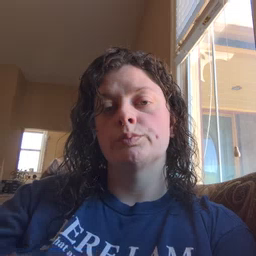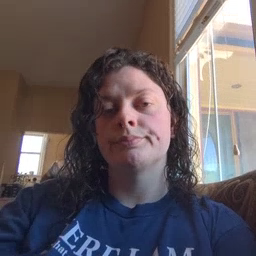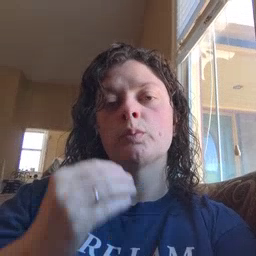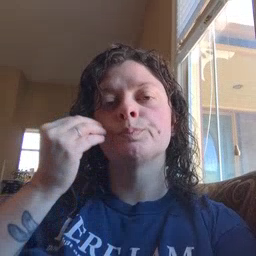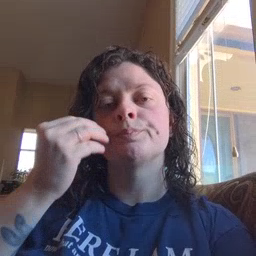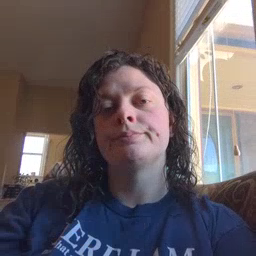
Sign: home